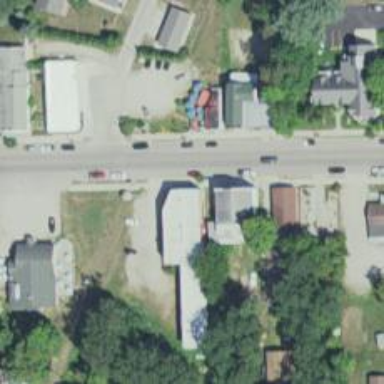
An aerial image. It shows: Convenience shop.